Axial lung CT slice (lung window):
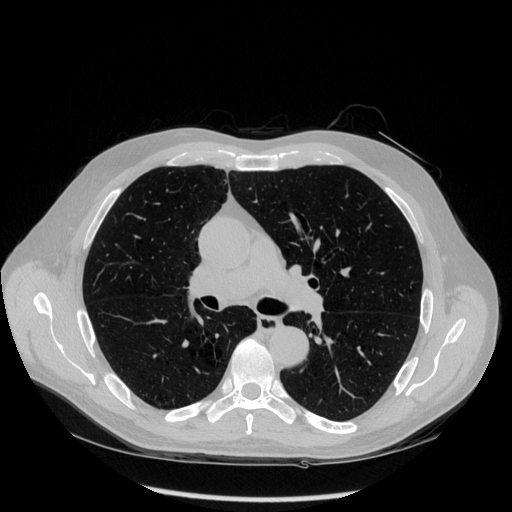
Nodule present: no